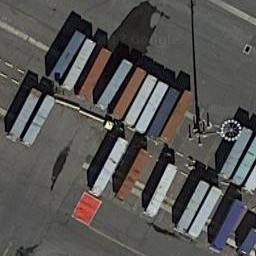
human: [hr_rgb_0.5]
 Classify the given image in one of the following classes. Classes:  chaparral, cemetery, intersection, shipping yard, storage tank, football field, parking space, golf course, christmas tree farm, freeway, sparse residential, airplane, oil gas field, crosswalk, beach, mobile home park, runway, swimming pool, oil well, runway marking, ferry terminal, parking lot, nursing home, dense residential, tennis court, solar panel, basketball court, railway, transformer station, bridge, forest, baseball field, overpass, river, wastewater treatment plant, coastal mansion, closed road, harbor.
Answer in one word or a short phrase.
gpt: shipping yard